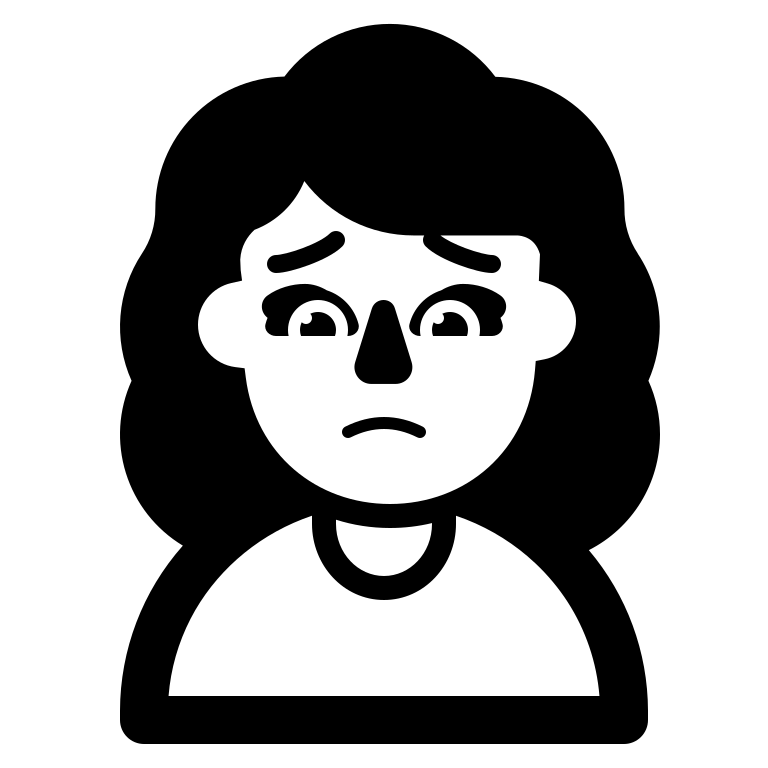
woman frowning high contrast default